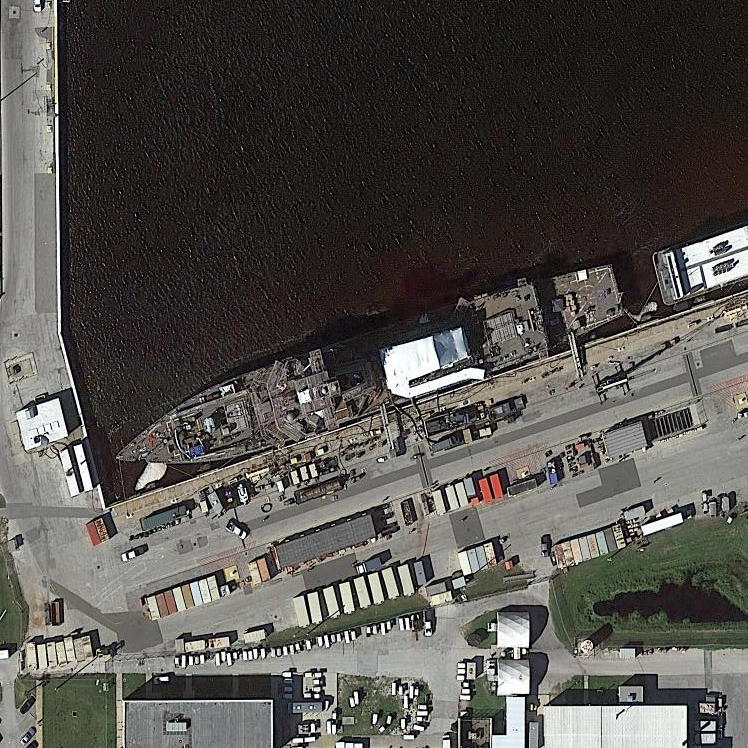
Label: destroyer